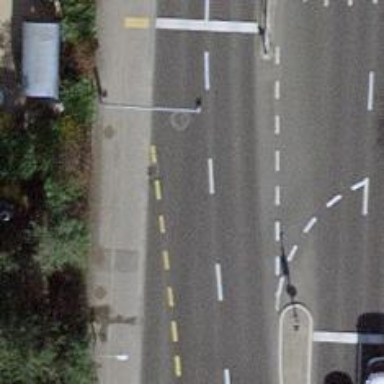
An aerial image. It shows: Road with traffic signals.